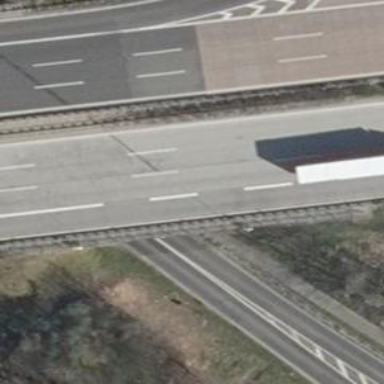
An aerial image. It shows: Concrete bridge located on motorway.